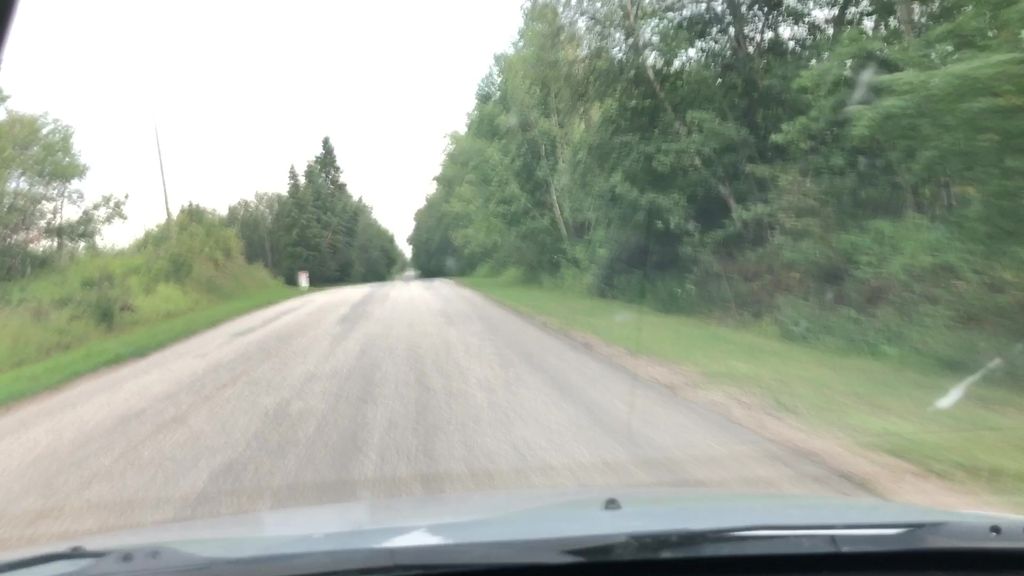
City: edmonton